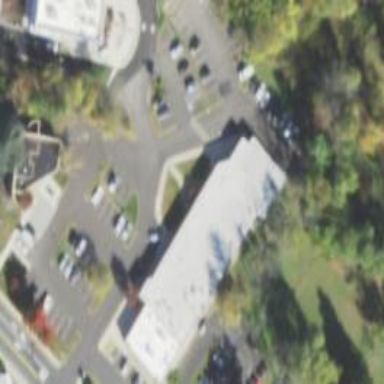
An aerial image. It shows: Pharmacy providing healthcare services.